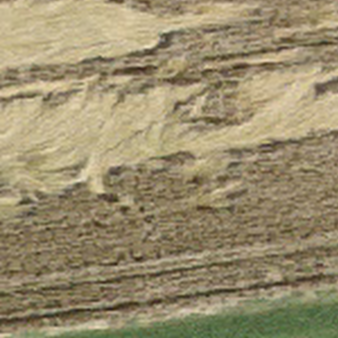
Label: other